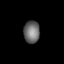
Tissue: lung
Cell type: Others
Senescence score: 0.2169
Nuclear area (px): 348
Mean DAPI intensity: 107.675